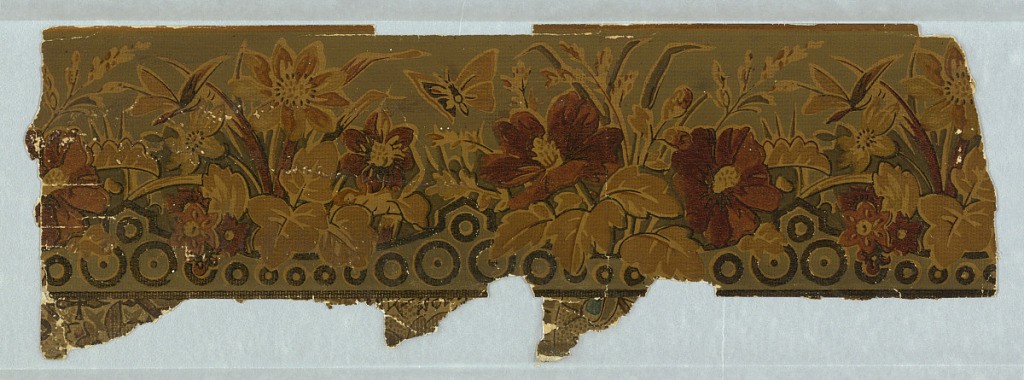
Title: Border
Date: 1825–75
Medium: Block-printed
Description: Butterflies amid poppies and grasses. Scalloped band of circular motifs across bottom.